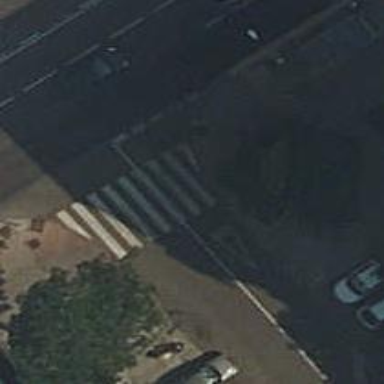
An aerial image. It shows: Uncontrolled crossing on the road.